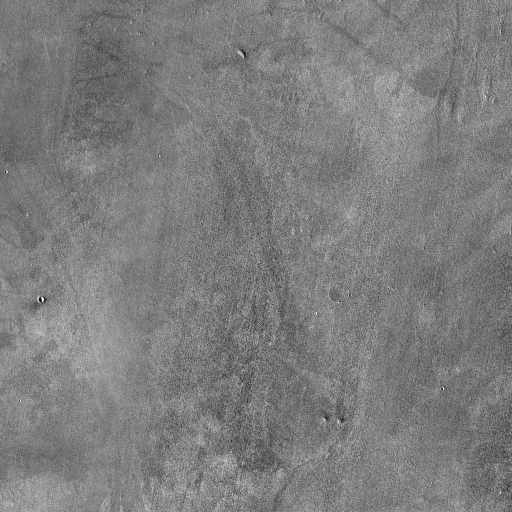
Crater classes present: Background, Other